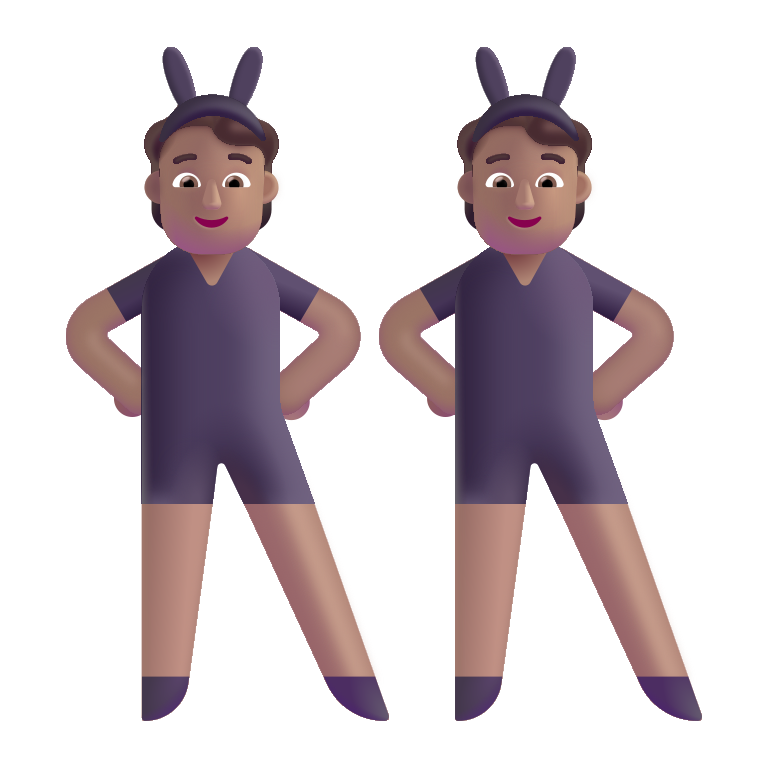
person with bunny ears color